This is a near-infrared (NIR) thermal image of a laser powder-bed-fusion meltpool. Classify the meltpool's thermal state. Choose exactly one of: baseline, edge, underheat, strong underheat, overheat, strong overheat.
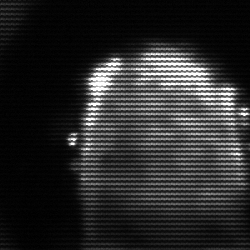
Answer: baseline